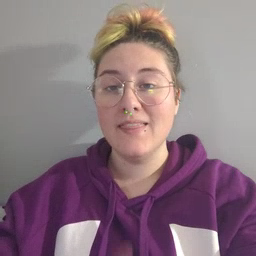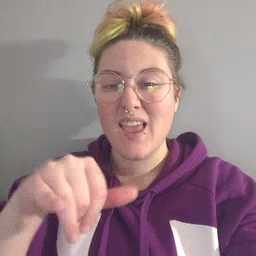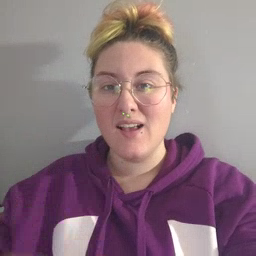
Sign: that